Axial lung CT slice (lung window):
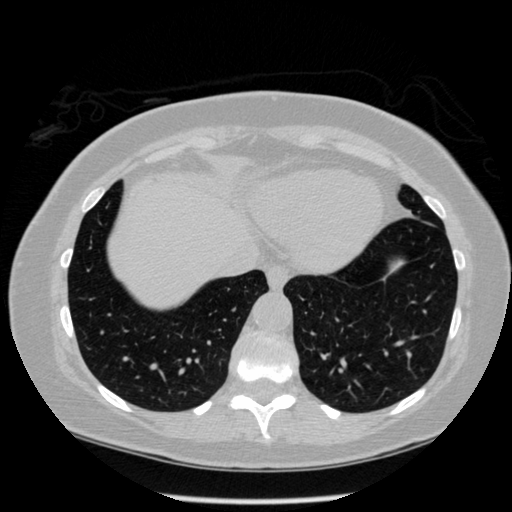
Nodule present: no